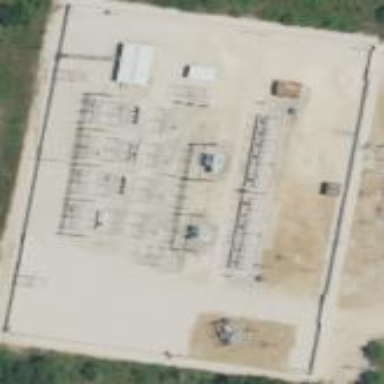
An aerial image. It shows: Distribution level power substation surrounded by fence.